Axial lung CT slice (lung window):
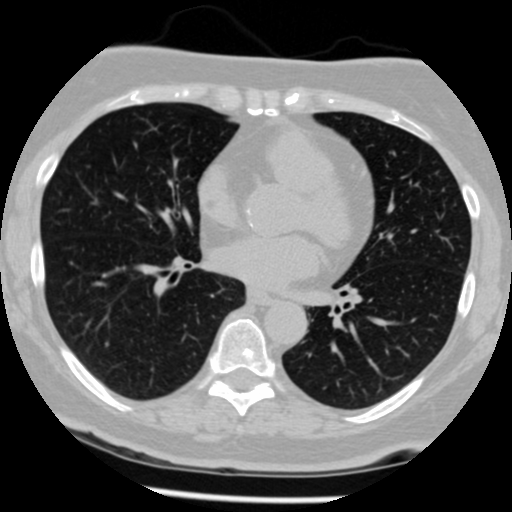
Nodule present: yes
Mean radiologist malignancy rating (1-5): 1